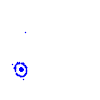
Particle: electron